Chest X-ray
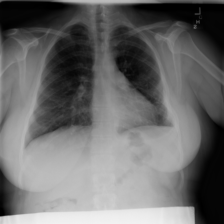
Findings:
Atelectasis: negative
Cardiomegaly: negative
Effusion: negative
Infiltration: negative
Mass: negative
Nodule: negative
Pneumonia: negative
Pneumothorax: negative
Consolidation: negative
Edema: negative
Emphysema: negative
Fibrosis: negative
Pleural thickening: negative
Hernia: negative